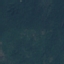
Land use / land cover class: Forest